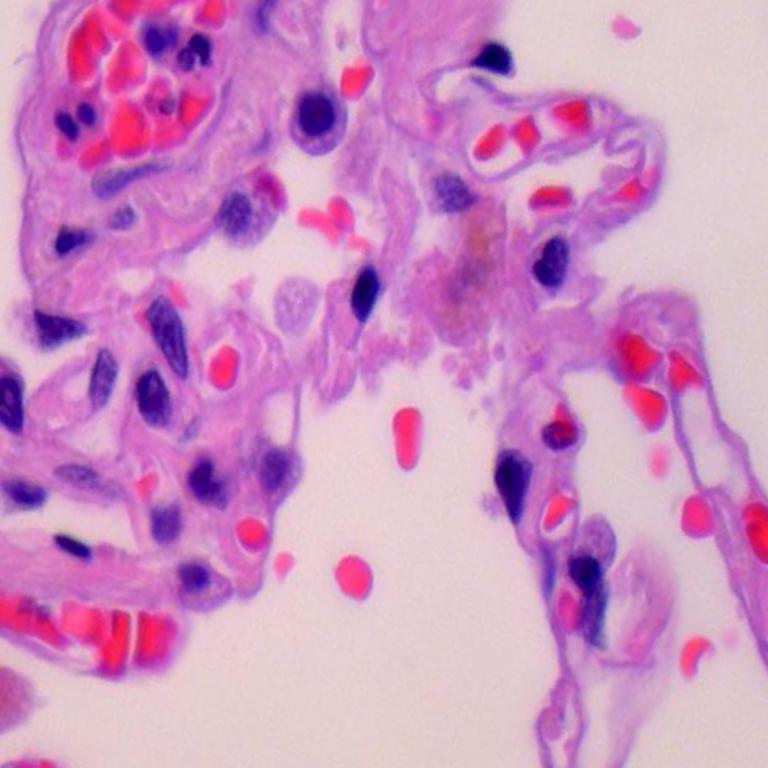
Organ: lung
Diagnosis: benign